Field crop: maize
Growth stage: 2
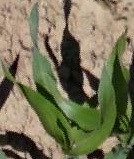
Species: maize